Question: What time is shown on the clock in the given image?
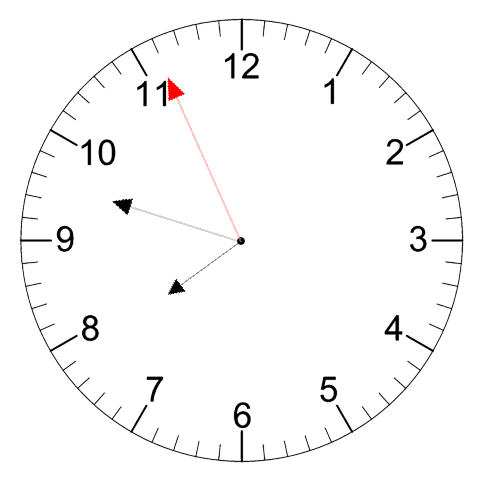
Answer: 07:47:56